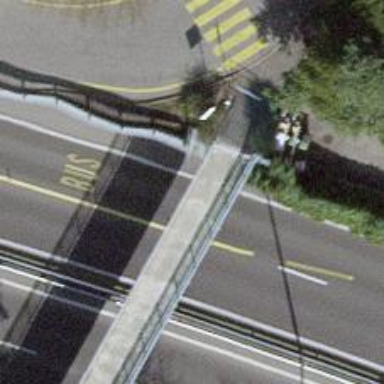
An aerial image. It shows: Cycle barrier.